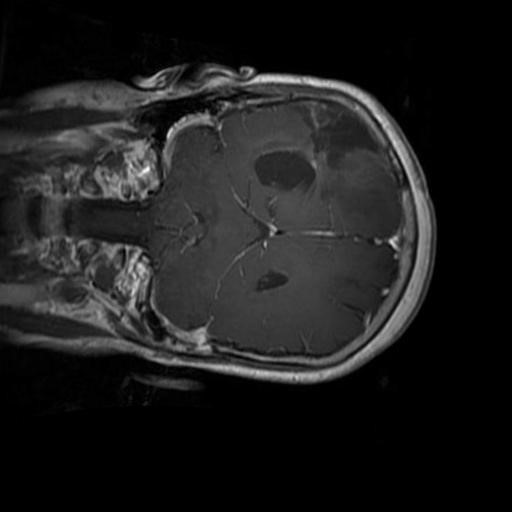
Label: brain_glioma